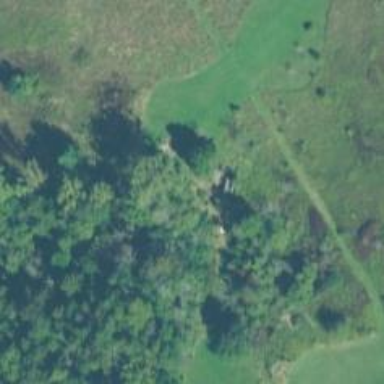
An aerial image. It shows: Disc golf hole.